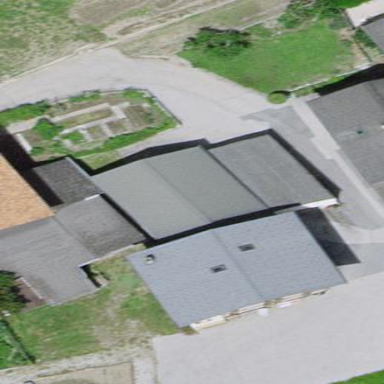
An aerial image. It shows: Rural barn.